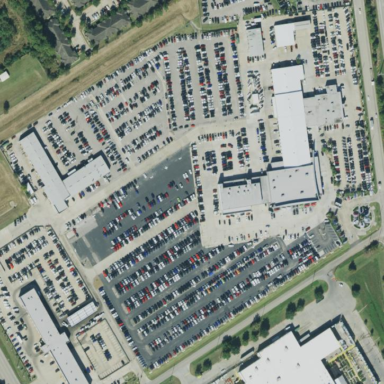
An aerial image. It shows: Car shop.